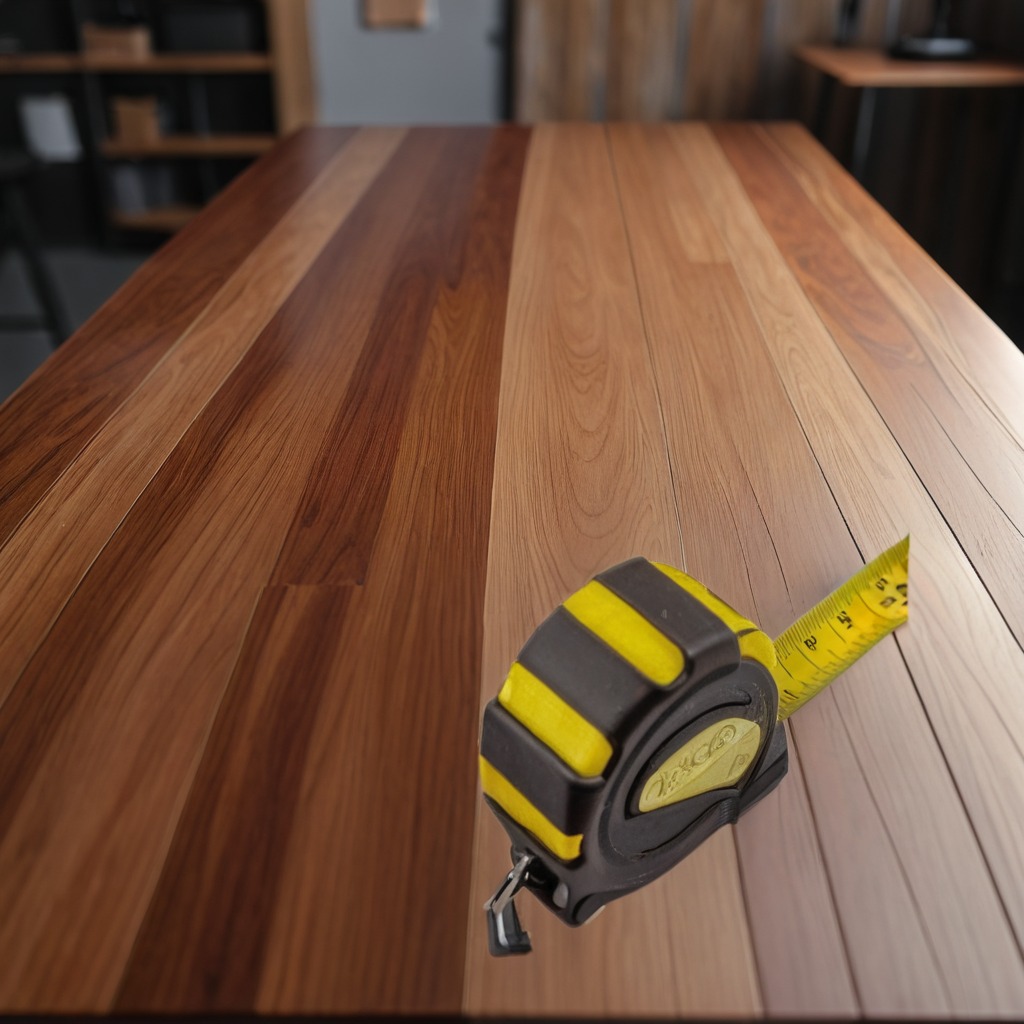
A measuring tape is lying on the wooden table in a carpentry studio.